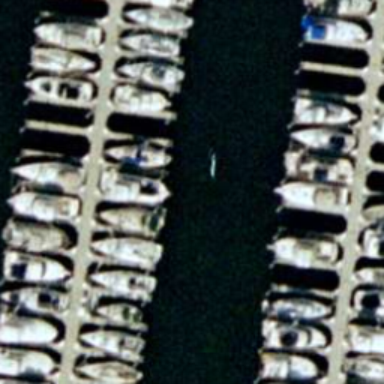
Lots of boats docked at the harbor and the water is black .